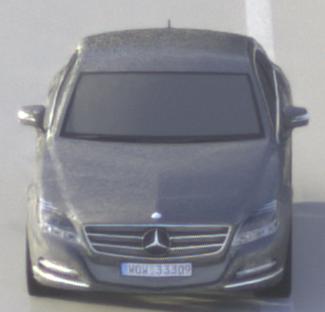
Make: Mercedes-Benz
Model: CLS Coupé 350
Detailed model: CLS-Class (218) Coupé
Model produced from: 2011/01
Model produced until: 2014/07
Doors: 4
Color: gray
Road condition: wet road
Daytime: morning or afternoon
Contrast: medium contrast